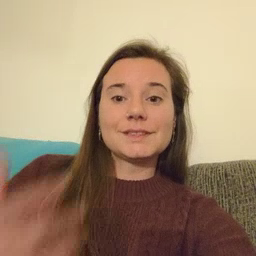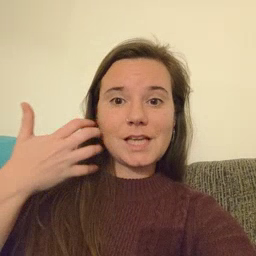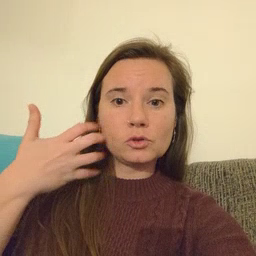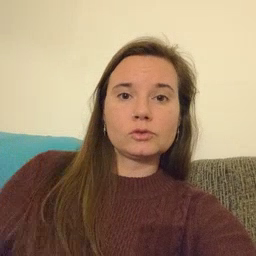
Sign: tiger